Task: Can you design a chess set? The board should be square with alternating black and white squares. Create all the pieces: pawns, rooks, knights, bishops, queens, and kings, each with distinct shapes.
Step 4379:
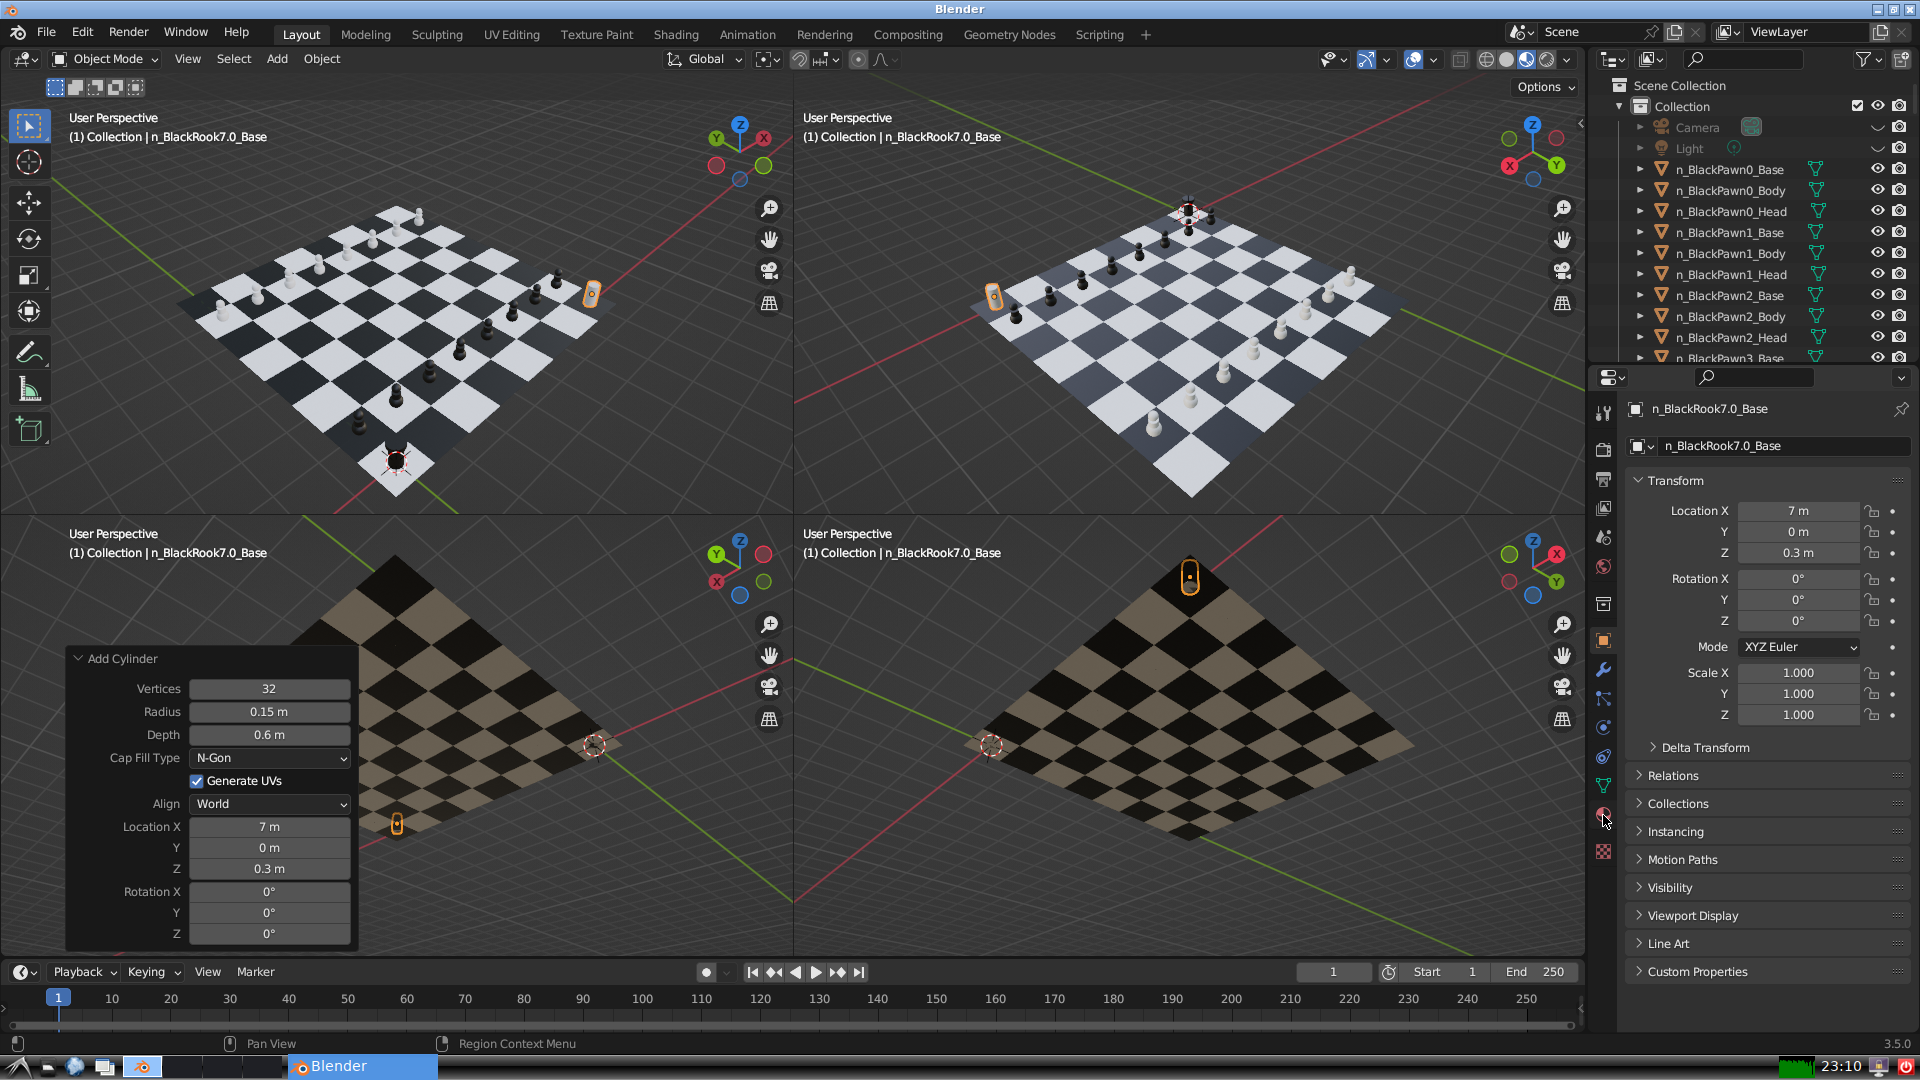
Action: click: no